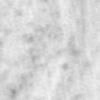
Label: no_change